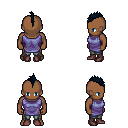
a pixel art fantasy rpg character, male body template, human, dark skin, chain tabard jacket, teal pants, raven mohawk hairstyle, maroon shoes, four views (front, back, left, right), 2x2 character sprite sheet, small pixel art, hard edges, no anti-aliasing